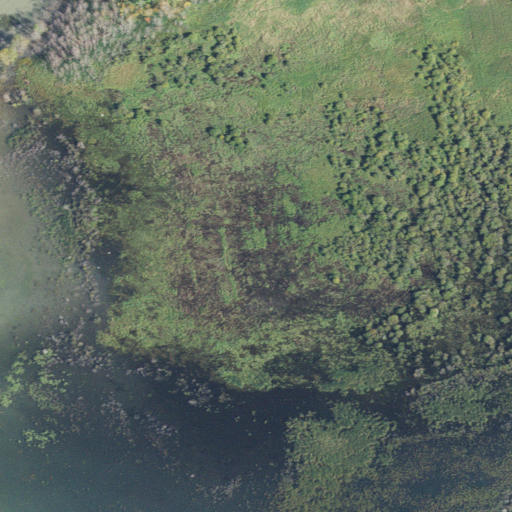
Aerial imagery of cape in Michigan named Kemps Point containing herbaceous wetlands, open water, and woody wetlands